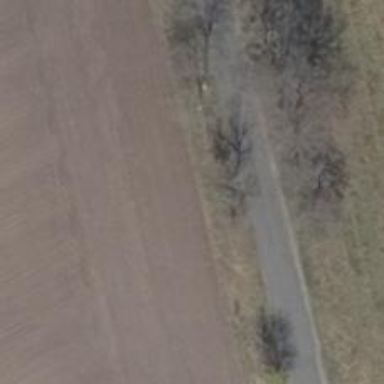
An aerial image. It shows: Row of deciduous broadleaved trees.